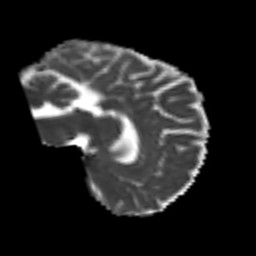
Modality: MD
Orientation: sagittal
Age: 59
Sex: female
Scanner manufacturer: siemens
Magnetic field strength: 3 T
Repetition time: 4.999 s
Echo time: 0.07946 s